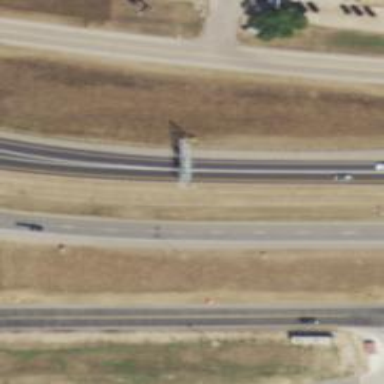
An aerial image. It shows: Asphalt road with grade 1 trunk. This expressway has smooth surface.